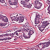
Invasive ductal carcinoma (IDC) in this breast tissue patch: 1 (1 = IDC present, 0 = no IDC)